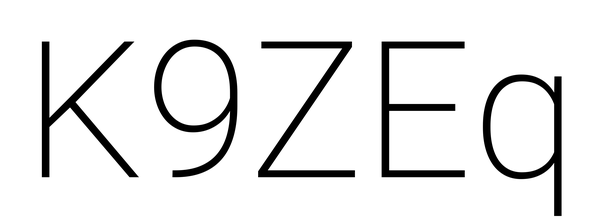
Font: Roboto_ExtraLight